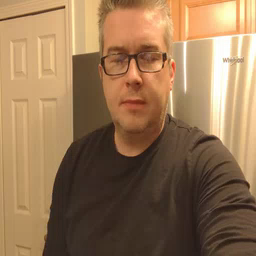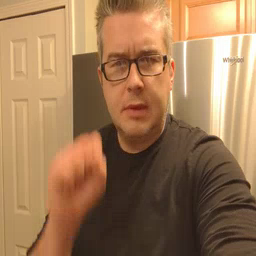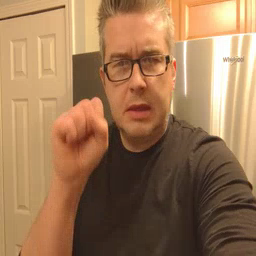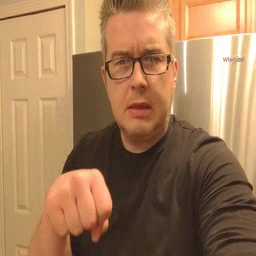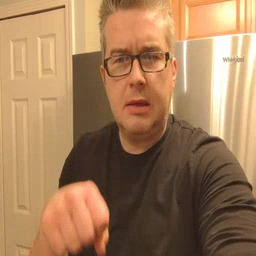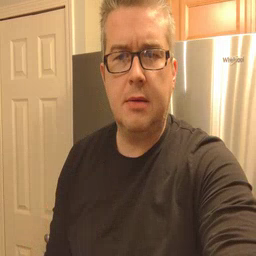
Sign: can